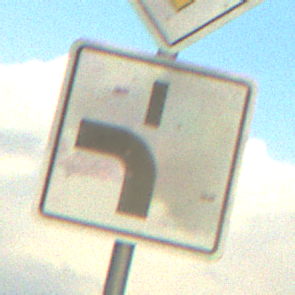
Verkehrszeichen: VerlaufVorfahrtsstrasse5
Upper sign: Vorfahrtsstrasse
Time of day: SunriseSunset
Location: Outdoor (Nature)
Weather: PartlyCloudy
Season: NotSpecified
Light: Natural